Question: I have a data file with three columns: Xi, Yi, and Zi like this:
'''
1 1 2
2 4 4
3 9 6
4 16 8
5 25 10
'''
I need to plot Yi and Zi against Xi. So I use the following command:
'''
plot 'speed.txt' using 1:2 with lines, 'speed.txt' using 1:3 with lines
'''
and get this plot:

But the problem is that my data file is not in three columns most of the times. Basically I have two different data types which are stored in two columns. So, the same three-column file above will be like this in two column format: (the last column shows the car that has generated this data).
'''
1 1 car1
1 2 car2
2 4 car1
2 4 car2
3 9 car1
3 6 car2
4 16 car1
4 8 car2
5 25 car1
5 10 car2
'''
There is no special pattern in the data types, meaning car1 can generate 10 rows then car3 generates 2 rows, etc. and they are all mixed (something like a log file that events happen asynchronously).
Is there any way that I can get the same plot out of these data? For instance use the name of the car as a key to separate different data types.
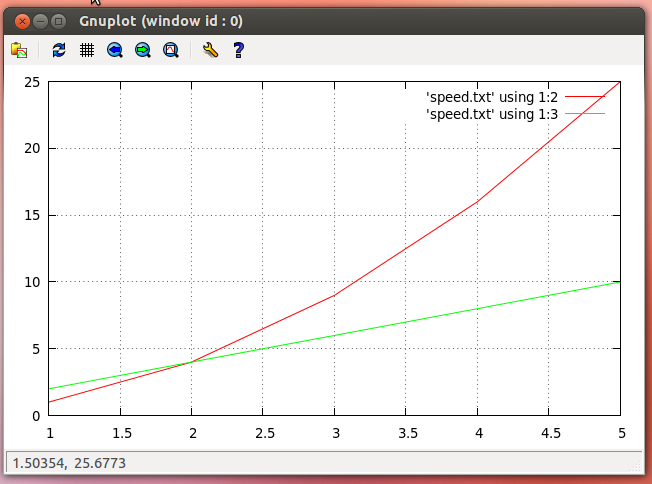
Answer: Here's one way you could do it. It doesn't scale very well for more than two different names in the second column but it does work:
'''
set datafile separator ","
plot '<awk ''{printf "%s,%s
", $1, $3=="car1"?"," $2:$2}'' cars' u 1:2, '' u 1:3
'''
This puts the "car1" data into column two and the "car2" data into column three.
---
If scalability is what you're after, this will work for many different numbers of columns. It uses the same approach but dynamically adds new output columns for every unique name in the third column:
'''
plot '<awk '' function r(n) { s=""; for(j=0;j<n;++j) s=s ","; return s } { a[$3,$1] = $2 } !seen[$3] { seen[$3] = ++c } END{ for (i in a) { split(i,b,SUBSEP); printf "%s%s%s
", b[2], r(seen[b[1]]),a[i] } }'' cars' using 1:2, '' using 1:3
'''
As much as I like using awk with gnuplot, I think this script is bordering on the long side...in order to increase readability, you might want to make it into a separate awk script:
'''
# repeat comma n times
function r(n) {
s=""
for (j = 0; j < n; ++j)
s = s ","
return s
}
# add each element to array, indexed on third,first column
{ a[$3,$1] = $2 }
# register any new names seen in column three
!seen[$3] {
seen[$3] = ++c
}
END {
for (i in a) {
# the index $3,$1 from above is separated by
# the built-in variable SUBSEP
split(i, b, SUBSEP)
# now b[1] is the name (car1 or car2)
# which is used to determine how many commas
# b[2] is the x value
# a[i] is the y value
printf "%s%s%s
", b[2], r(seen[b[1]]), a[i]
}
}
'''
Then in your gnuplot, just call the script:
'''
plot '<awk -f cars.awk cars' using 1:2, '' using 1:3
'''
The result (using either approach):